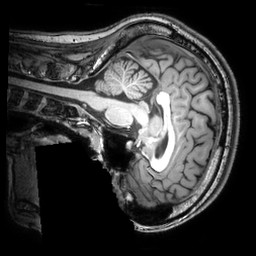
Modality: T1w
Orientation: sagittal
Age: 33
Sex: male